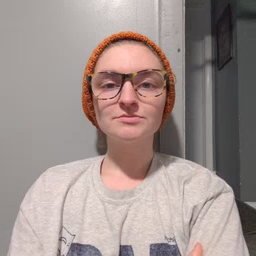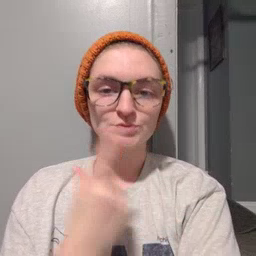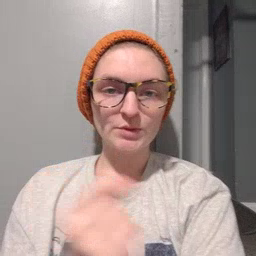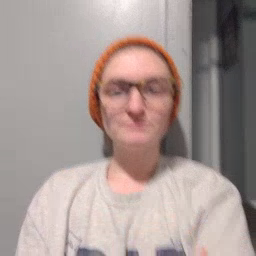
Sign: go